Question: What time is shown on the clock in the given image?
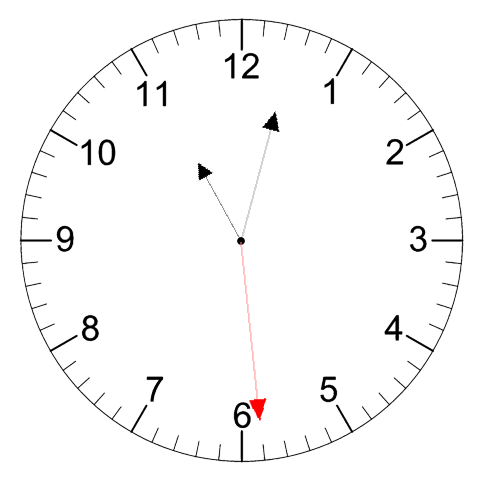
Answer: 11:02:29